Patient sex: M
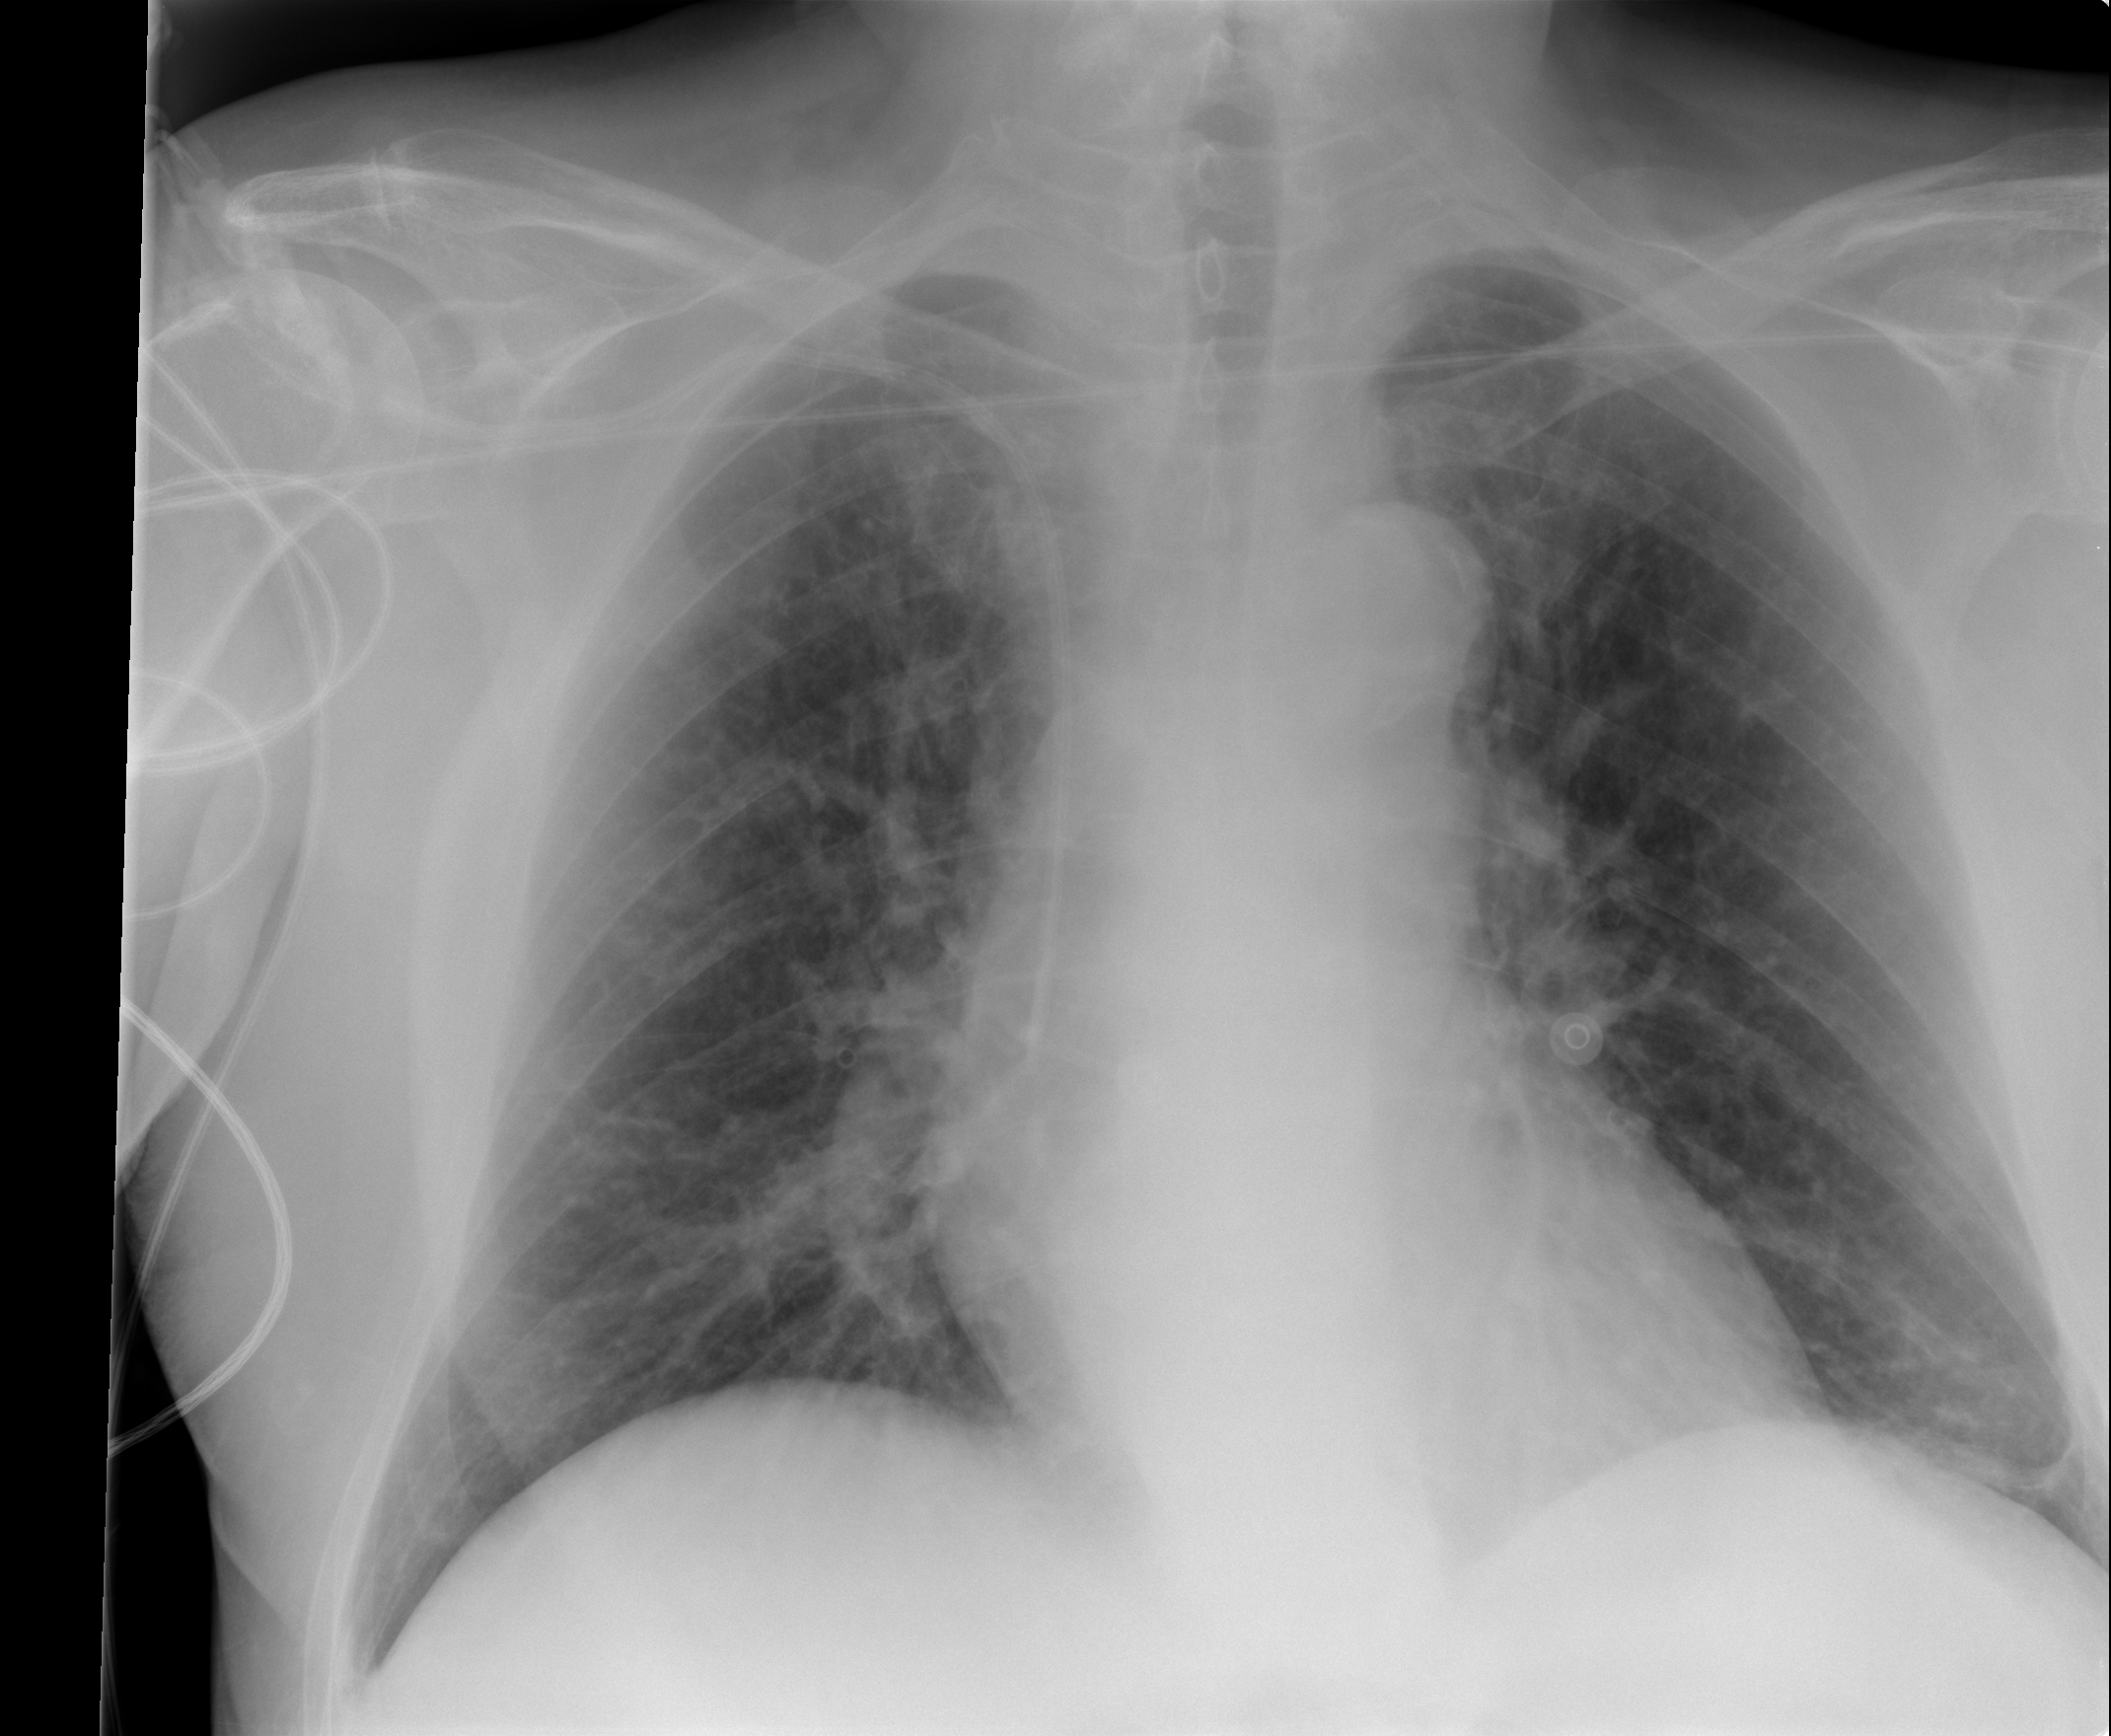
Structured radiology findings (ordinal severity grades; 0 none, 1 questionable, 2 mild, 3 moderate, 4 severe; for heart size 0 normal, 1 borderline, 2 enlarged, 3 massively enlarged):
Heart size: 1
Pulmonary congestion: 2
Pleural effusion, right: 0
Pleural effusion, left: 0
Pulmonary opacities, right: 0
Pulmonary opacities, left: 0
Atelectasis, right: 0
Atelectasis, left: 2